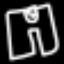
Label: pants